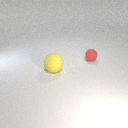
large yellow rubber sphere in front of small red rubber sphere